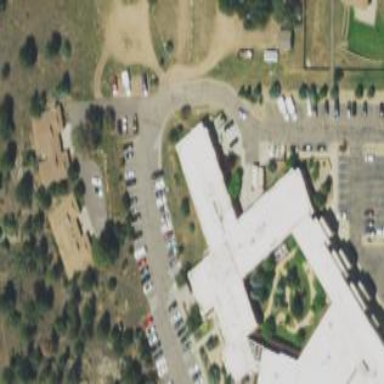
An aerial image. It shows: Hospital building.